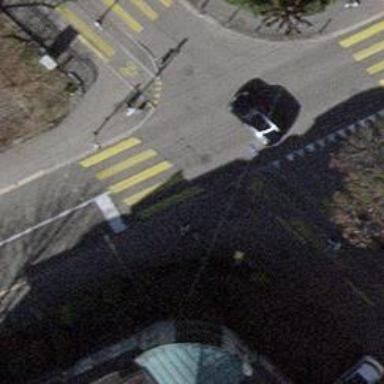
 there are traffic signals and zebra crossing."